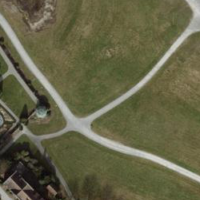
EUNIS habitat code: 53
Species observed at this site:
Chroicocephalus ridibundus
Delichon urbicum
Veronica chamaedrys
Cygnus olor